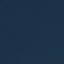
Land use / land cover class: SeaLake